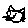
Label: cat